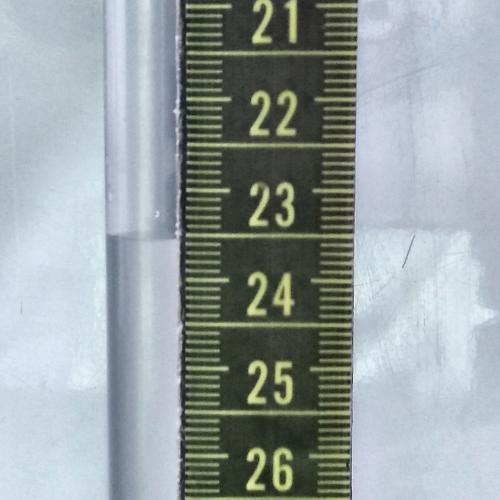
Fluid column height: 23.6 cm